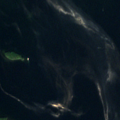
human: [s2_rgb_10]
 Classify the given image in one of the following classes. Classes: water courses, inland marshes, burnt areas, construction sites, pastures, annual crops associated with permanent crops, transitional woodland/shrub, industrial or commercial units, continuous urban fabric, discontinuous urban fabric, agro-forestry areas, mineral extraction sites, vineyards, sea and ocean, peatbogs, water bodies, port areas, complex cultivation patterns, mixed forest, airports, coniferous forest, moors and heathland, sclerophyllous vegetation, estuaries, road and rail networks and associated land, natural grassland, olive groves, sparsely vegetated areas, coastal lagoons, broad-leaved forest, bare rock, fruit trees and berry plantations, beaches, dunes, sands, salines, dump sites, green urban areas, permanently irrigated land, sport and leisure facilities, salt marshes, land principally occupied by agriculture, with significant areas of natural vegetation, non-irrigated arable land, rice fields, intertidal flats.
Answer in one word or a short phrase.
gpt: coniferous forest, water bodies